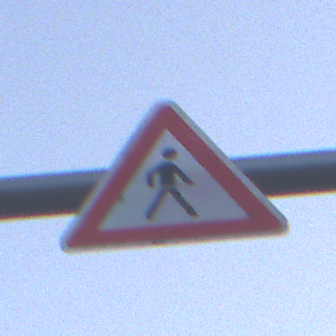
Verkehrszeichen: FussgaengerLinks
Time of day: SunriseSunset
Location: Outdoor (Urban)
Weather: Clear
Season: NotSpecified
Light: Natural